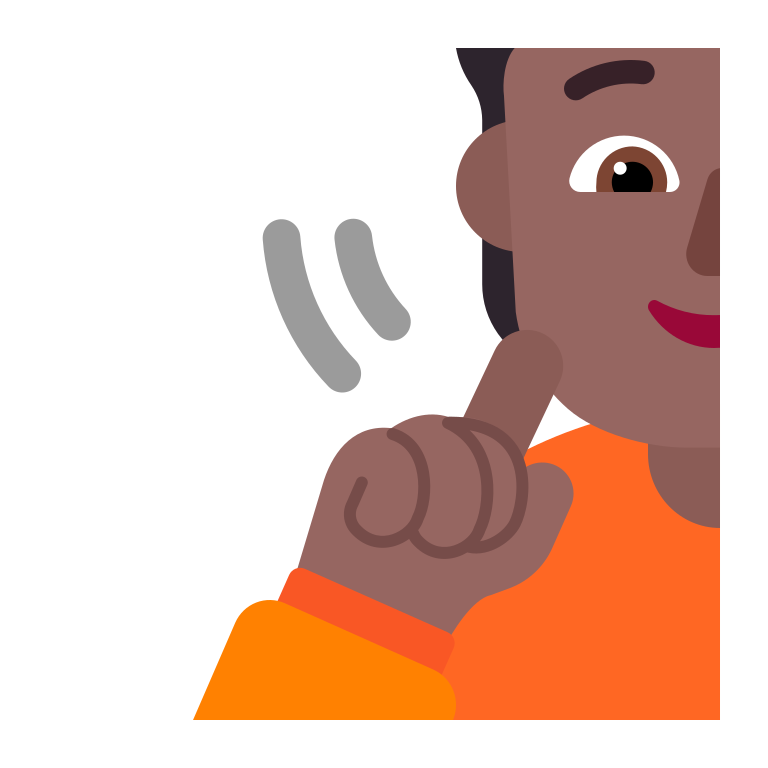
person deaf flat  dark